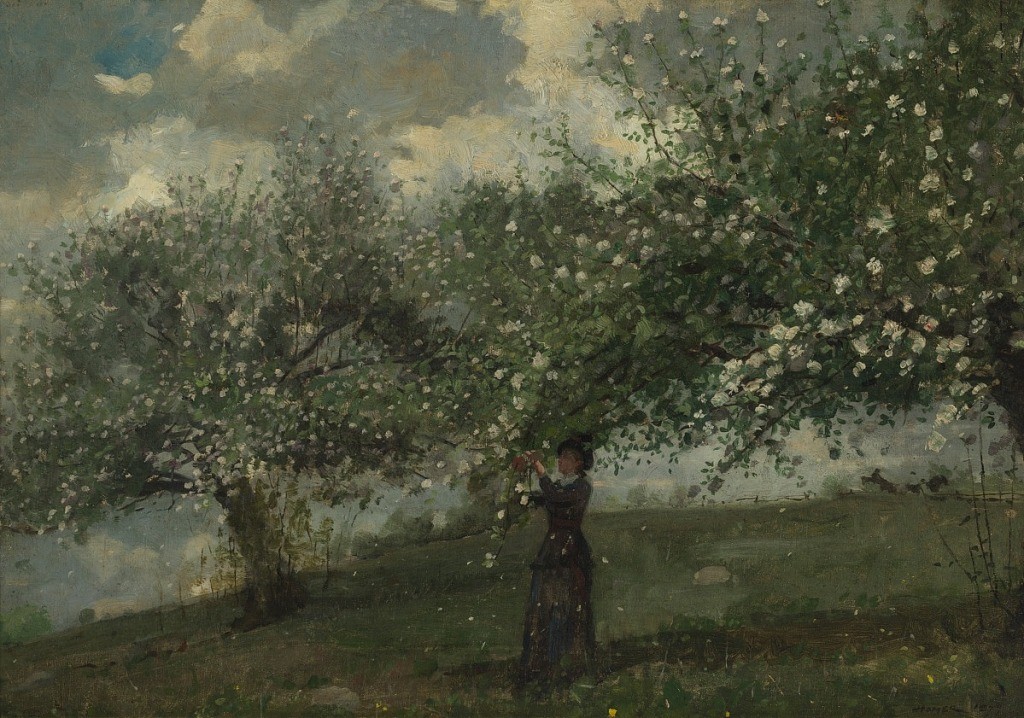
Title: Girl Picking Apple Blossoms
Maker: Winslow Homer, American, 1836–1910
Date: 1879
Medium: Brush and oil paint on canvas
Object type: Painting
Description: Horizontal view of a woman in a dark dress, standing at center under a gloriously blooming apple tree and lowering a branch to possibly break off or to smell in the foreground, as a grassy meadow slopes upward to a further blossoming tree, with rail fence, bushes and buildings in background.